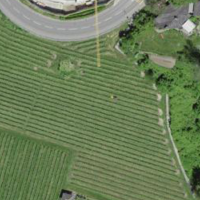
EUNIS habitat code: 52
Species observed at this site:
Salvia pratensis